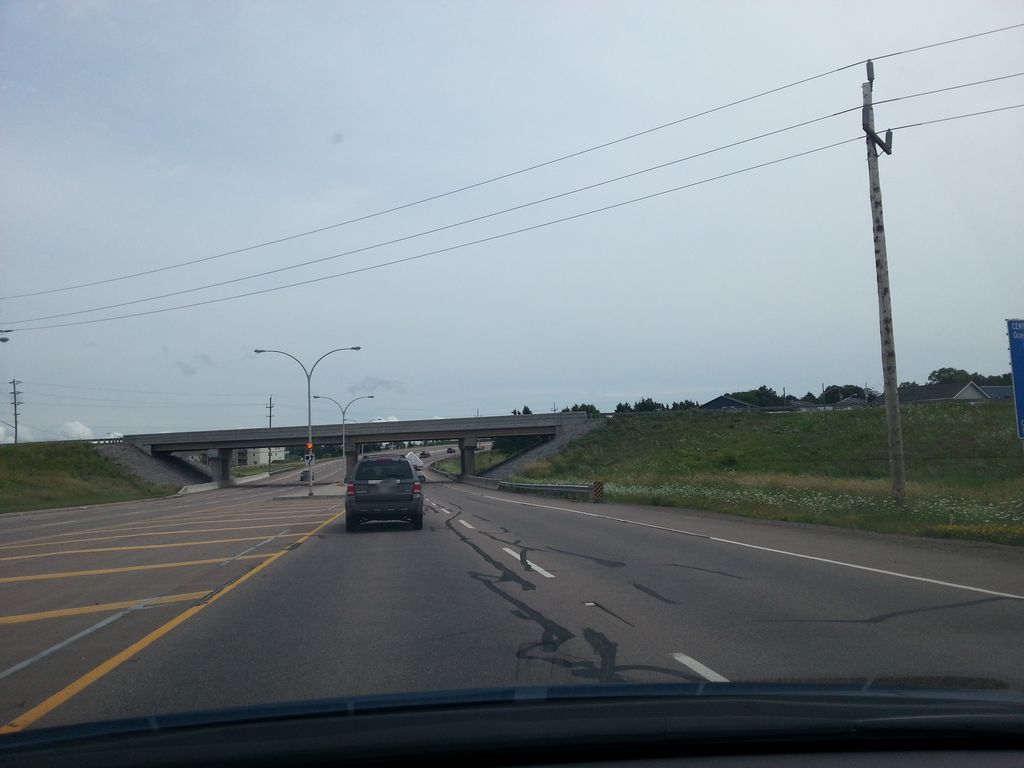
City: charlottetown